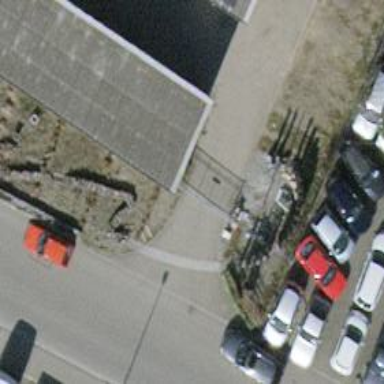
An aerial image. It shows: Gate.